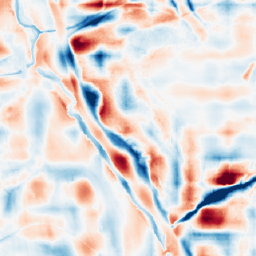
Category: wavelet
Decomposition family: wavelet_reverse_biorthogonal
Decomposition parameters: wavelet: rbio5.5
level: 5
Upsampling method: area
Upsampling parameters: scale: 2
Upsampling scale: 2